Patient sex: F
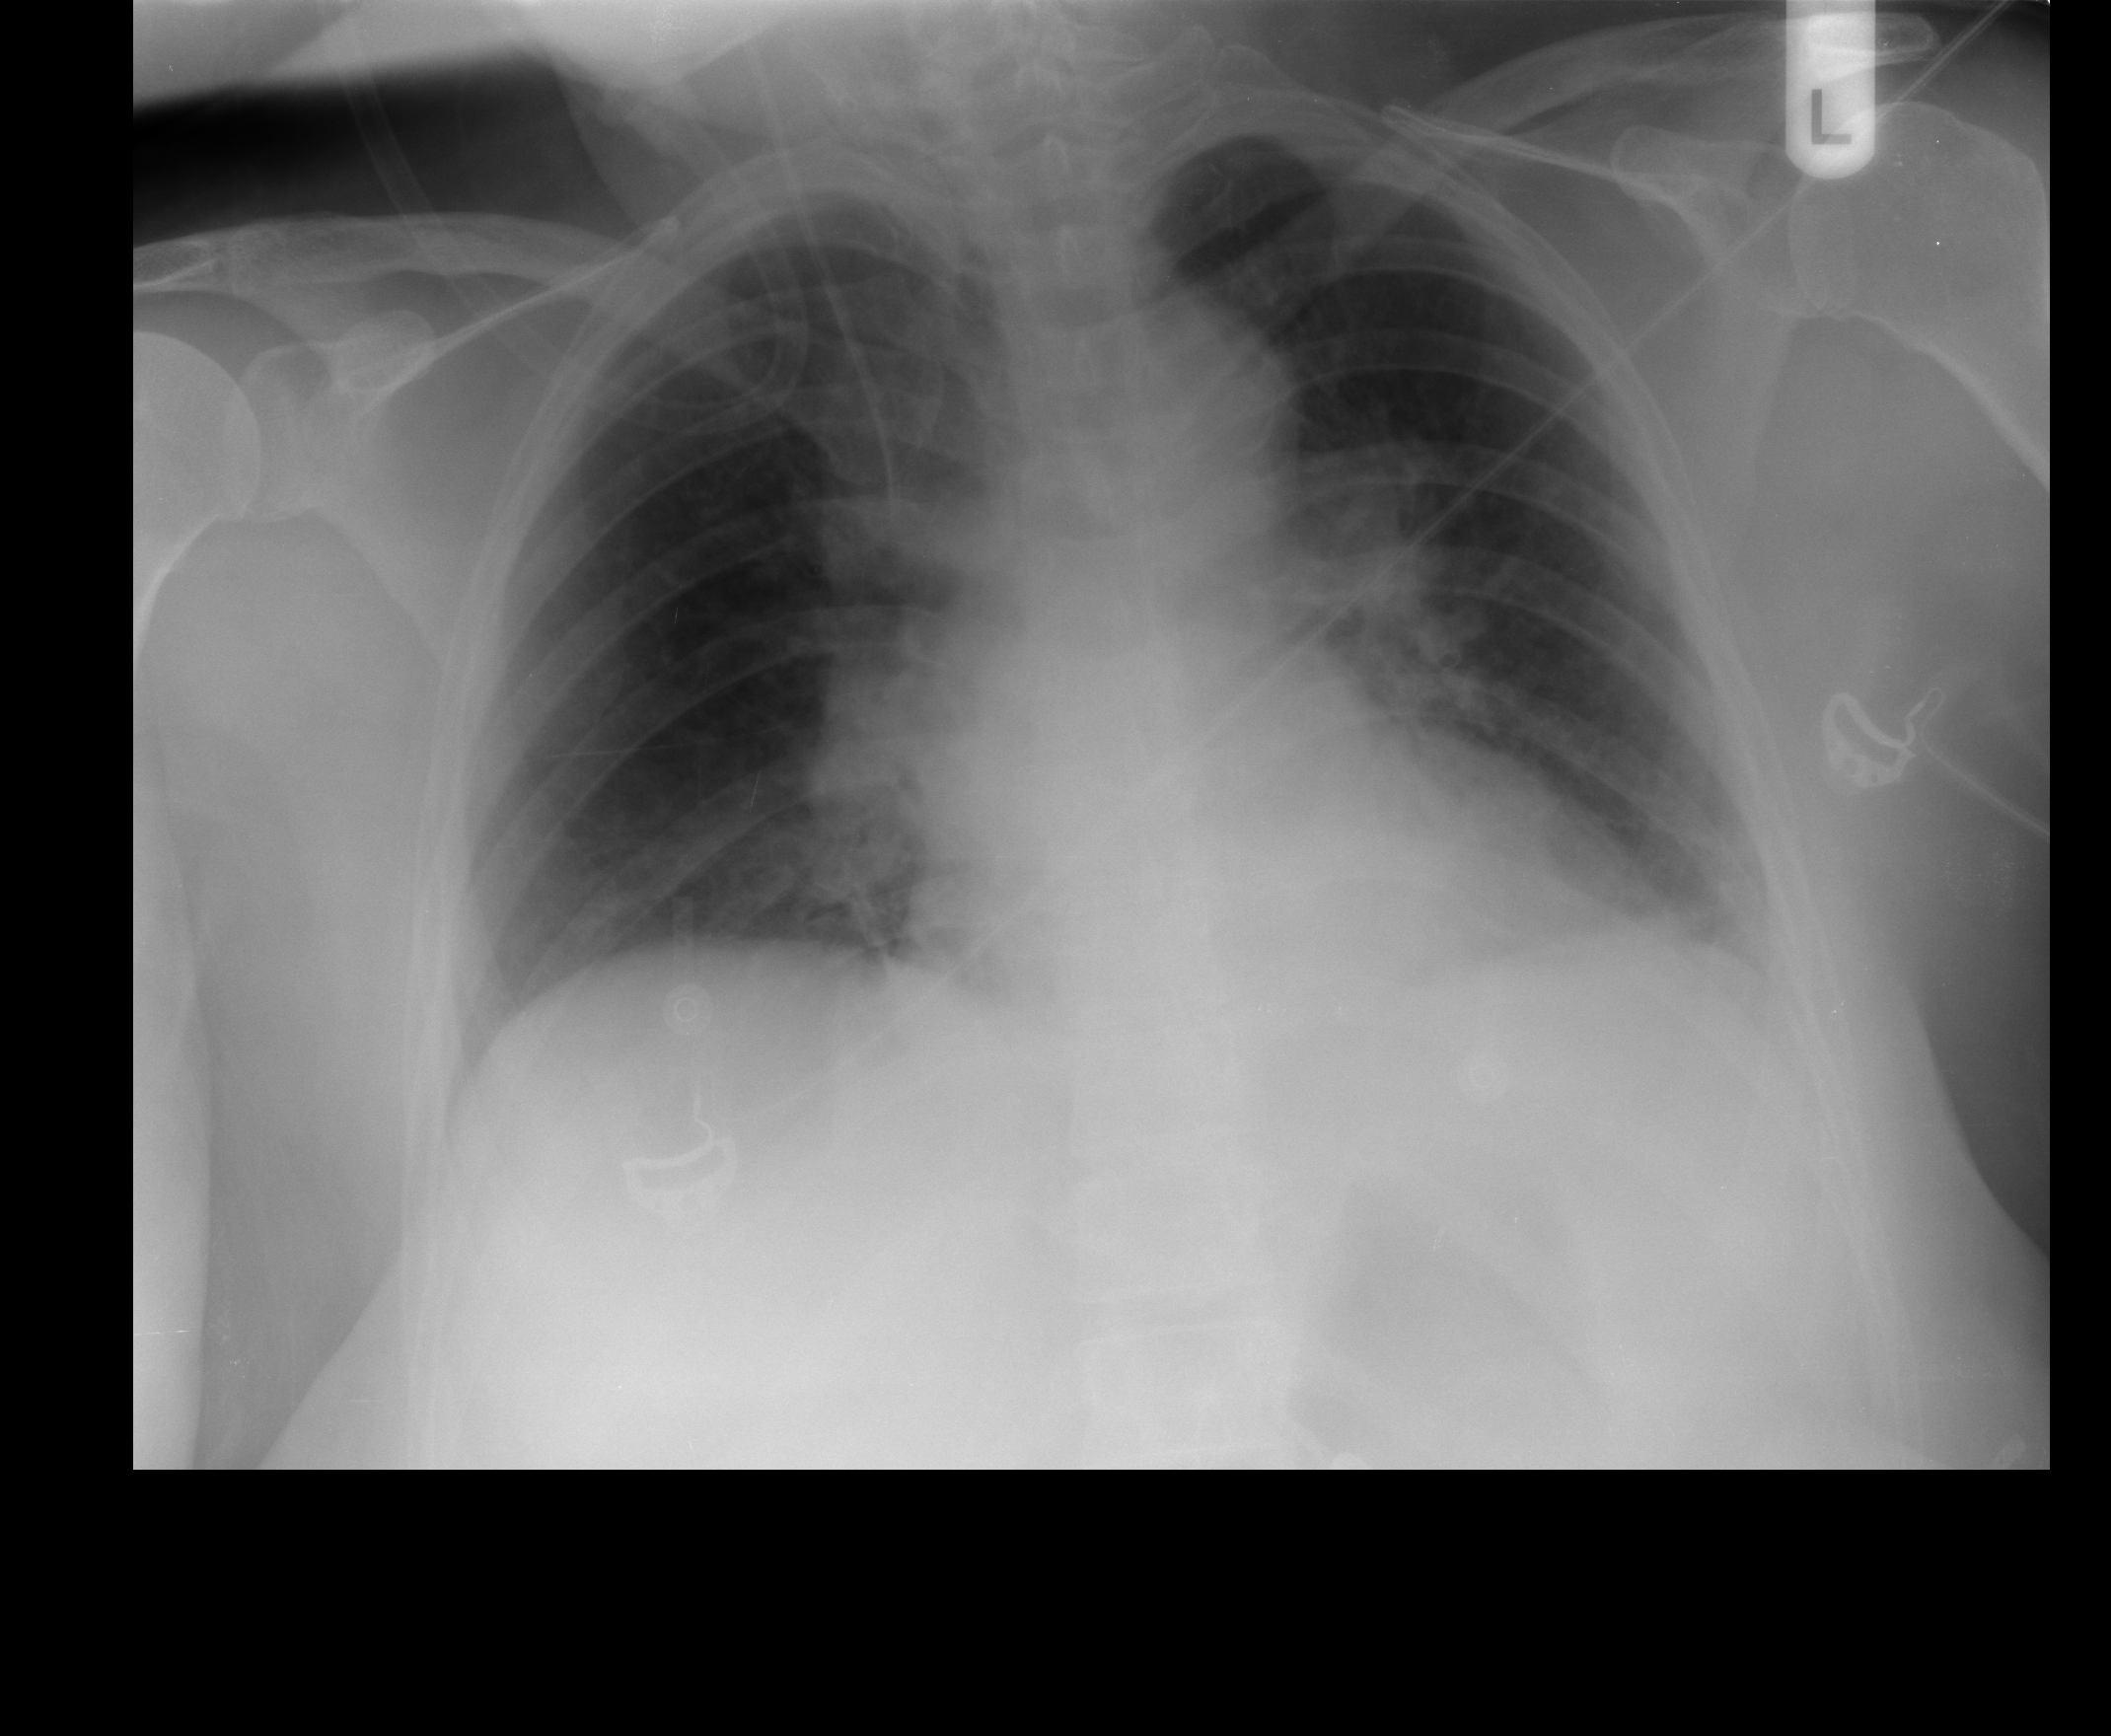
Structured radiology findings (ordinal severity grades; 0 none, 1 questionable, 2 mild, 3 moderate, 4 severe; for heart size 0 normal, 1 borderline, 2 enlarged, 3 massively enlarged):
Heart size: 0
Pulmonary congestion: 1
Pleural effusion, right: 0
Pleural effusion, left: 1
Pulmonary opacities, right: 0
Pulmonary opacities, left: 0
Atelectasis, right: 1
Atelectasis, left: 1